Question: Magento 1.7.0.2 - I have created a custom collection by extending the Catalog Product Collection. Essentially what the collection is: a collection of unique combination of products and if any product has custom options then each unique combination of product id/option id is another item in the collection. The collection and count are working just fine.
However, the "Select All" button for the mass action checkbox selection only selects rows with a product id and not those where the product_id is concatenated with the option_id as shown in the image below.

Here is my collection class.
'''
<?php
class Lightsnholsters_Inventory_Model_Resource_Catalog_Product_Collection extends Mage_Catalog_Model_Resource_Product_Collection
{
public function getSelectCountSql()
{
$this->_renderFilters();
$countSelect = clone $this->getSelect();
$countSelect->reset(Zend_Db_Select::ORDER);
$countSelect->reset(Zend_Db_Select::LIMIT_COUNT);
$countSelect->reset(Zend_Db_Select::LIMIT_OFFSET);
$countSelect->reset(Zend_Db_Select::COLUMNS);
// Count doesn't work with group by columns keep the group by
if(count($this->getSelect()->getPart(Zend_Db_Select::GROUP)) > 0) {
$countSelect->reset(Zend_Db_Select::GROUP);
$countSelect->distinct(true);
$group = $this->getSelect()->getPart(Zend_Db_Select::GROUP);
$countSelect->columns("COUNT(DISTINCT ".implode(", ", $group).")");
} else {
$countSelect->columns('COUNT(*)');
}
return $countSelect;
}
protected function _initSelect()
{
parent::_initSelect();
$this->joinAttribute('name','catalog_product/name','entity_id');
$this->getSelect()->reset(Zend_Db_Select::COLUMNS);
$this->getSelect()->joinLeft(
array('opt' => $this->getTable('catalog/product_option')),
"e.entity_id = opt.product_id AND opt.type IN('radio','drop_down')",
array(''));
$this->getSelect()->joinLeft(
array('opt_val' => $this->getTable('catalog/product_option_type_value')),
"opt.option_id = opt_val.option_id AND opt_val.sku != '' AND opt_val.sku IS NOT NULL",
array('entity_id' => new Zend_Db_Expr("CONCAT_WS('_',e.entity_id,opt_val.option_type_id)"),
'option_type_id' => new Zend_Db_Expr("IF(opt_val.option_type_id > 0, opt_val.option_type_id,0)")));
$this->getSelect()->joinLeft(
array('opt_prc' => $this->getTable('catalog/product_option_type_price')),
"opt_val.option_type_id = opt_prc.option_type_id AND opt_prc.store_id = {$this->getStoreId()}",
array(''));
$this->getSelect()->joinLeft(
array('opt_ttl' => $this->getTable('catalog/product_option_type_title')),
"opt_val.option_type_id = opt_ttl.option_type_id AND opt_ttl.store_id = {$this->getStoreId()}",
array('name' => new Zend_Db_Expr("CONCAT_WS(' ',at_name.value,title)")));
return $this;
}
}
'''
Here is the massaction code that I use in the grid class
'''
protected function _prepareMassaction()
{
$this->setMassactionIdField('entity_id');
$this->setMassactionIdFilter('entity_id');
$this->getMassactionBlock()->setFormFieldName('entity_id');
$this->getMassactionBlock()->addItem('updateAttributes', array(
'label' => $this->__('Update Attributes'),
'url' => $this->getUrl('*/*/massUpdateAttributes'),
));
$statuses = array(
array('label' => '', 'value'=>''),
array('label' => $this->__('Disabled'), 'value'=>0 ),
array('label' => $this->__('Enabled') , 'value'=>1 )
);
$this->getMassactionBlock()->addItem('status', array(
'label'=> $this->__('Change status'),
'url' => $this->getUrl('*/*/massStatus', array('_current'=>true)),
'additional' => array(
'visibility' => array(
'name' => 'status',
'type' => 'select',
'class' => 'required-entry',
'label' => $this->__('Status'),
'values' => $statuses
)
)
));
Mage::dispatchEvent('lightsnholsters_inventory_autolist_grid_massaction_prepare', array('block' => $this));
return $this;
}
'''
It seems as though whatever field I put in '$this->setMassactionIdField('entity_id');' is fully ignored.
My goal is that when I click "Select All" that all checkboxes are selected, not just the ones that do not have the option_id concatenated on.
Thank you for your help.
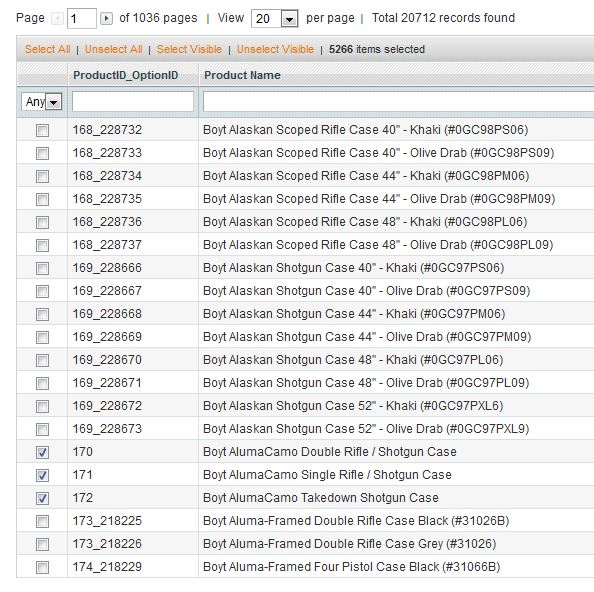
Answer: I have revisited this issue and figured out why my collection with rows that are purposefully and dynamically created with ->joinLeft and a dynamically created id column was not allowing the massaction blocks "Select All" to properly select checkboxes when clicked.
Its because when I extended 'Mage_Catalog_Model_Resource_Collection' to use as a base for my own custom collection, that class had already been overriding the getAllIds() method of 'Varien_Data_Collection' which the massaction block uses to determine which ids we actually want to select when we click "Select All".
In my module's collection class, where I had extended Magento's product collection, I simply had to create my own getAllIds() method which would completely override the parent version of the method.
Simply put, everything works perfect, see the code below.
'''
<?php
class Lightsnholsters_Inventory_Model_Resource_Catalog_Product_Collection extends Mage_Catalog_Model_Resource_Product_Collection
{
/*
*
* we had to rewrite this function because the grid had the wrong count, which is actually why we created this class to begin with
*
*/
public function getSelectCountSql()
{
$this->_renderFilters();
$countSelect = clone $this->getSelect();
$countSelect->reset(Zend_Db_Select::ORDER);
$countSelect->reset(Zend_Db_Select::LIMIT_COUNT);
$countSelect->reset(Zend_Db_Select::LIMIT_OFFSET);
$countSelect->reset(Zend_Db_Select::COLUMNS);
// Count doesn't work with group by columns keep the group by
if(count($this->getSelect()->getPart(Zend_Db_Select::GROUP)) > 0) {
$countSelect->reset(Zend_Db_Select::GROUP);
$countSelect->distinct(true);
$group = $this->getSelect()->getPart(Zend_Db_Select::GROUP);
$countSelect->columns("COUNT(DISTINCT ".implode(", ", $group).")");
} else {
$countSelect->columns('COUNT(*)');
}
return $countSelect;
}
protected function _initSelect()
{
parent::_initSelect();
$this->joinAttribute('name','catalog_product/name','entity_id');
$this->getSelect()->reset(Zend_Db_Select::COLUMNS);
$this->getSelect()->joinLeft(
array('opt' => $this->getTable('catalog/product_option')),
"e.entity_id = opt.product_id AND opt.type IN('radio','drop_down')",
array(''));
$this->getSelect()->joinLeft(
array('opt_val' => $this->getTable('catalog/product_option_type_value')),
"opt.option_id = opt_val.option_id AND opt_val.sku != '' AND opt_val.sku IS NOT NULL",
array('entity_id' => new Zend_Db_Expr("CONCAT_WS('_',e.entity_id,opt_val.option_type_id)"),
'option_type_id' => new Zend_Db_Expr("IF(opt_val.option_type_id > 0, opt_val.option_type_id,0)")));
$this->getSelect()->joinLeft(
array('opt_prc' => $this->getTable('catalog/product_option_type_price')),
"opt_val.option_type_id = opt_prc.option_type_id AND opt_prc.store_id = {$this->getStoreId()}",
array(''));
$this->getSelect()->joinLeft(
array('opt_ttl' => $this->getTable('catalog/product_option_type_title')),
"opt_val.option_type_id = opt_ttl.option_type_id AND opt_ttl.store_id = {$this->getStoreId()}",
array('name' => new Zend_Db_Expr("CONCAT_WS(' ',at_name.value,title)")));
return $this;
}
/*
*
* we override the parent method for all ids because it does not fetch the proper ids for the massaction checkboxes
*
*/
public function getAllIds($limit = null, $offset = null)
{
$this->_renderFilters();
$connection = $this->getConnection();
$idsSelect = clone $this->getSelect();
$idsSelect->reset(Zend_Db_Select::LIMIT_COUNT);
$idsSelect->reset(Zend_Db_Select::LIMIT_OFFSET);
$statement = $connection->query($idsSelect);
$ids = $statement->fetchAll(PDO::FETCH_COLUMN);
return $ids;
}
}
'''